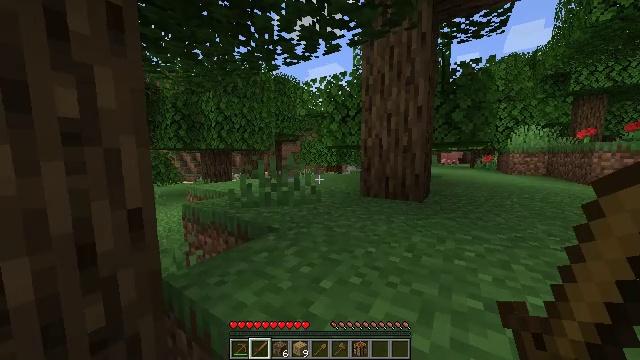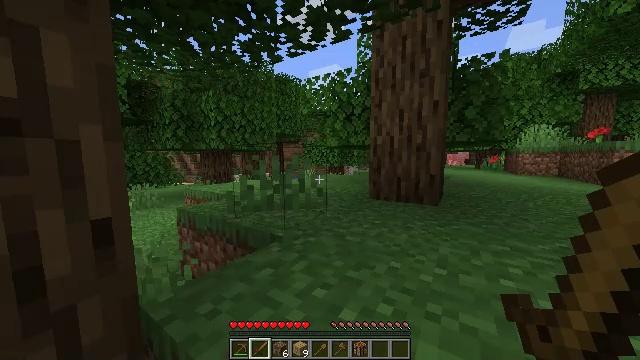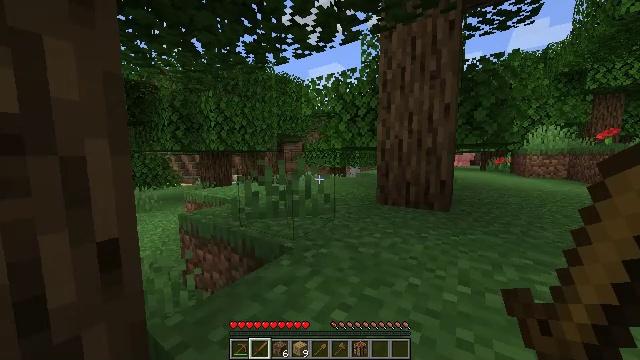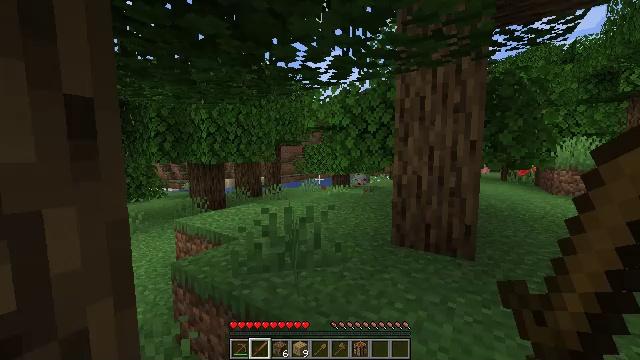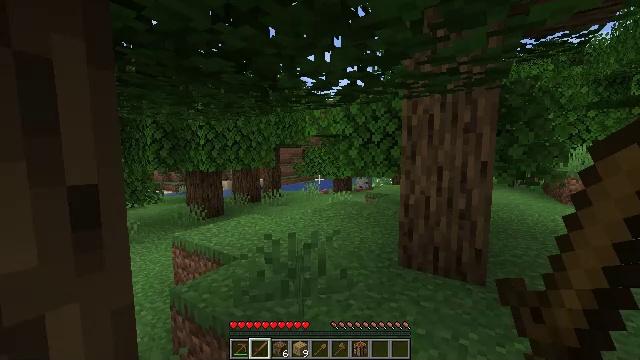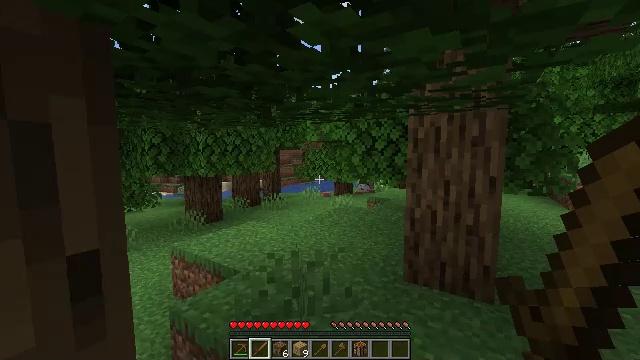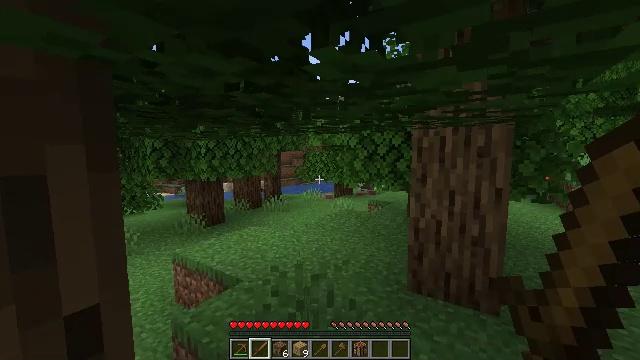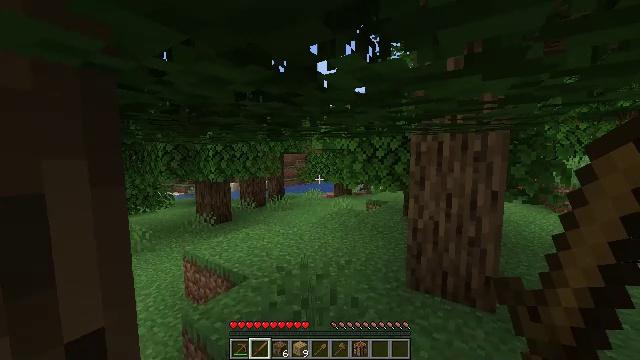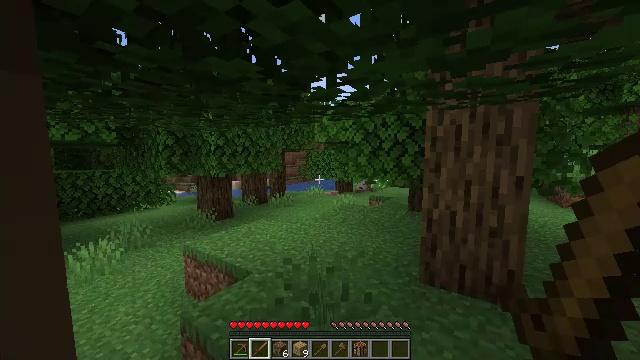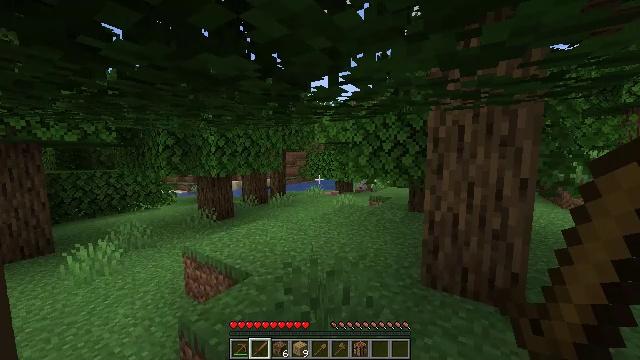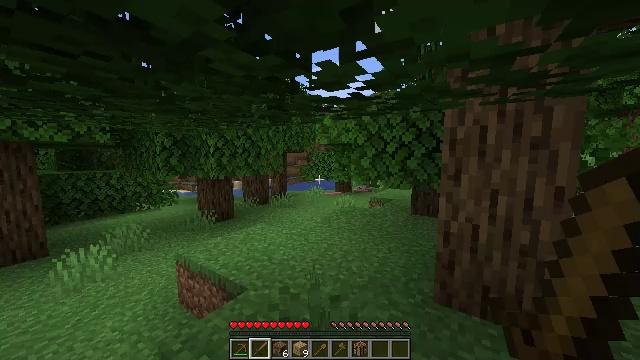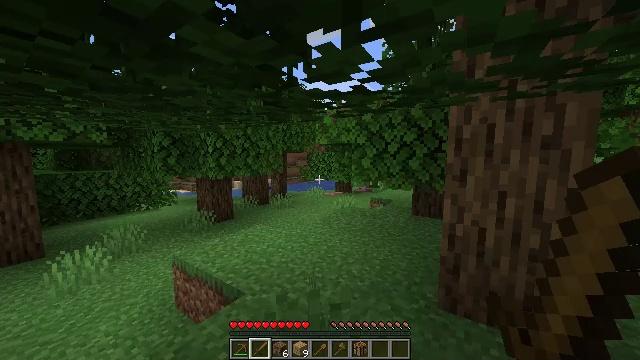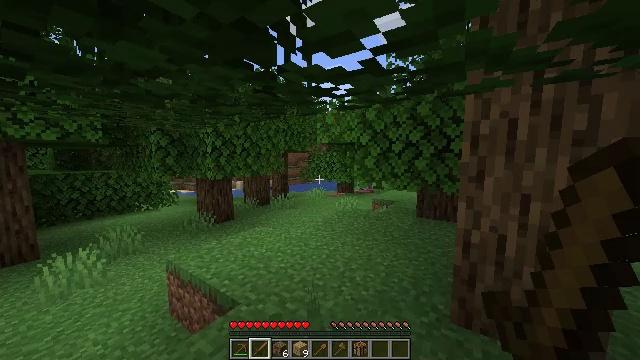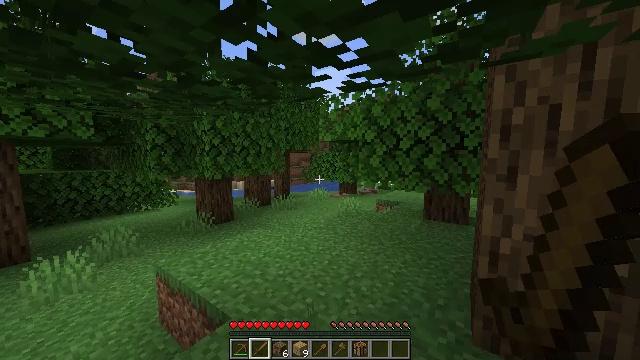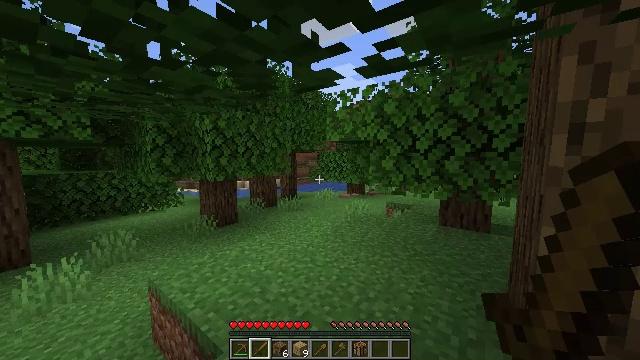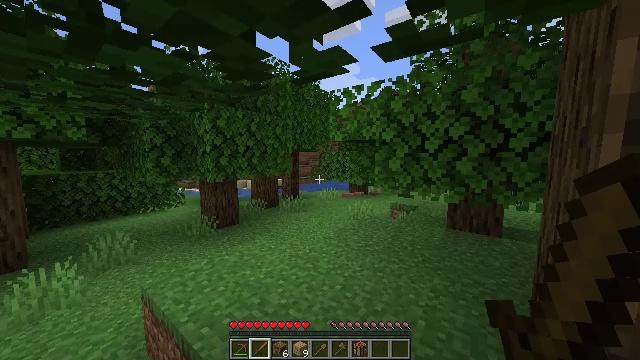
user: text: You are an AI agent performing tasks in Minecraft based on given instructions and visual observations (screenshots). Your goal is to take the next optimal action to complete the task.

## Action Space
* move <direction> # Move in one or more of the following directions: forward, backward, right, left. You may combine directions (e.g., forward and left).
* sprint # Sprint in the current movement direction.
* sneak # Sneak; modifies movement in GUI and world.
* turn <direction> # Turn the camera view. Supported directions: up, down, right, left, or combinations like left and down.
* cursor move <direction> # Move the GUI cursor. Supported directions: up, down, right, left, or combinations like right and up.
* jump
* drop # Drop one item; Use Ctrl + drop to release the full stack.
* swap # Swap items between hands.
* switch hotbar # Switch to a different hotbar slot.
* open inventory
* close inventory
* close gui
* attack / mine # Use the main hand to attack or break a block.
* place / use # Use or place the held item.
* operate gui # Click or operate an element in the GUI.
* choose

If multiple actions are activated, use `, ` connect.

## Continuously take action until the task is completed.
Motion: motion action
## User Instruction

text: Break the dirt block.
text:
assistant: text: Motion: move forward, sprint
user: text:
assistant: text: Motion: move forward, sprint, jump
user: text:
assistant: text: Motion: move forward, sprint, jump
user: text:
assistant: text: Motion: move forward, sprint, jump
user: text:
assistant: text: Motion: move forward, sprint, jump
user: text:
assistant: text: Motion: move forward, sprint
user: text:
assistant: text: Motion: move forward, sprint
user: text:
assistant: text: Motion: move forward, sprint
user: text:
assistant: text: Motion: move forward, sprint
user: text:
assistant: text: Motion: move forward, sprint
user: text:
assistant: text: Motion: move forward, sprint
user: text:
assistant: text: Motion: move forward, sprint
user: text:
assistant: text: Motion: move forward, sprint
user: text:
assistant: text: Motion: move forward, sprint, turn left
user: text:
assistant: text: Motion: move forward, sprint
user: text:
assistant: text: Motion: move forward, sprint, turn left
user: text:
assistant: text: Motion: move forward, sprint, turn left
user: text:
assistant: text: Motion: move forward, sprint
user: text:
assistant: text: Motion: move forward, sprint
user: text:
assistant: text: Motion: move forward, sprint
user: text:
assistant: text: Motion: move forward, sprint
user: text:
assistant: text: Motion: move forward, sprint
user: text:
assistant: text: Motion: move forward, sprint
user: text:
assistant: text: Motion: move forward, sprint
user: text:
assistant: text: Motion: move forward, sprint
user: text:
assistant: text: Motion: move forward, sprint
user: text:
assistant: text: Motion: move forward, sprint
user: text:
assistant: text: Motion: move forward, sprint
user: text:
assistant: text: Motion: move forward, sprint, turn right
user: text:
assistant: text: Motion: move forward, sprint, turn right